Question: In the canvas i am using clipTo function to crop it.It works for circle,rectangle,....i could add whatever like text and images after that.I added the code below which works.
'''
$(function(){
var canvas = new fabric.Canvas('Canvas',{backgroundColor: '#ffffff',preserveObjectStacking: true});
canvas.clipTo = function (ctx) {
ctx.arc(250, 300, 200, 0, Math.PI*2, true);
};
canvas.add(new fabric.IText('Welcome ', {
left : fabric.util.getRandomInt(120,120),
top:fabric.util.getRandomInt(400, 400)
}));
canvas.renderAll();
});
'''
'''
<script src="https://ajax.googleapis.com/ajax/libs/jquery/2.1.1/jquery.min.js"></script>
<script src="https://cdnjs.cloudflare.com/ajax/libs/fabric.js/1.7.18/fabric.js"></script>
<div class="container">
<div id='canvascontain' width='1140' height='600' style='left:0px;background-color:rgb(240,240,240)'>
<canvas id="Canvas" width='1140' height='600'></canvas>
</div>
'''
After that i am trying to crop the canvas by SVG file.This also works.But problem is i could not add texts or images after clipTo by canvas.The below code is not adding the text to canvas.
'''
fabric.loadSVGFromURL('https://s3-us-west-2.amazonaws.com/fabric-canvas/test.svg', function (objects, options) {
var shape = fabric.util.groupSVGElements(objects, options);
canvas.clipTo = function (ctx) {
shape.render(ctx);
};
canvas.renderAll();
});
canvastext = new fabric.IText('Hi to all',{
left : fabric.util.getRandomInt(120, 120),
top:fabric.util.getRandomInt(400, 400)
});
canvas.add(canvastext);
canvas.renderAll();
'''
The canvas image is:

Thanks in advance.
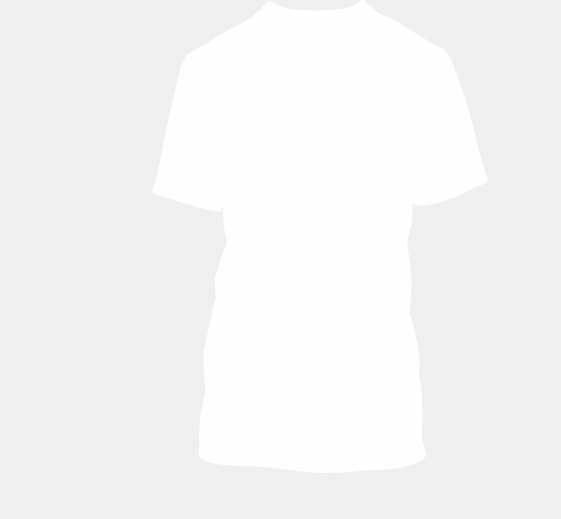
Answer: I have found the solution.Instead of using 'loadSVGFromURL' i am fetching the path from svg file and cropped the canvas like below.
HTML:
'''
<div id='svgpath'>
<object data="test.svg" type="image/svg+xml"
id="svgpathd" width="100%" height="100%"></object>
</div>
'''
Script:
'''
canvas.clipTo = function (ctx) {
var a = document.getElementById("svgpathd");
a.addEventListener("load",function(){
var svgDoc = a.contentDocument;
var clippath = svgDoc.getElementsByTagName("clipPath")[0].getAttribute('id');
var path = svgDoc.getElementsByTagName("path");
for(i=0;i<path.length;i++){
if(svgDoc.getElementsByTagName("path")[i].getAttribute('clip-path')=="url(#"+clippath+")"){
pathd = svgDoc.getElementsByTagName("path")[i].getAttribute('d');
paths = pathd.replace(" L"," L");
localStorage.setItem('svgpathd', paths);
}
}
});
}
document.getElementById('svgpath').style.display='none';
svgpathd = localStorage.getItem('svgpathd');
//Path has been taken and clipping the canvas with the path values
ctx.beginPath();
var path = svgpathd.split("L");
var arr = [];
m = path[0].slice(1).split(" ");
ctx.moveTo(m[0],m[1]);
for(i=0;i<path.length;i++){
arr[i]=path[i].slice(0,-1).slice(1);
}
for(i=0;i<arr.length;i++){
p = arr[i].split(" ");
ctx.lineTo(p[0],p[1]);
}
ctx.fill();
ctx.closePath();
}
'''